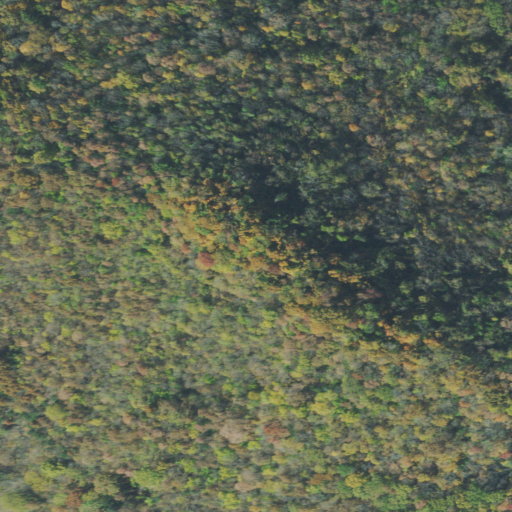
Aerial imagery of mountain in Tennessee named Fodderstack Knob containing deciduous forest and mixed forest